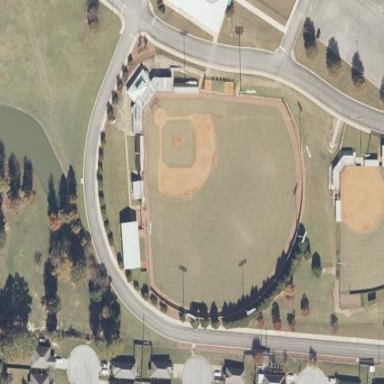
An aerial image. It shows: Baseball pitch for leisure and sports activities.